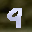
Label: 9